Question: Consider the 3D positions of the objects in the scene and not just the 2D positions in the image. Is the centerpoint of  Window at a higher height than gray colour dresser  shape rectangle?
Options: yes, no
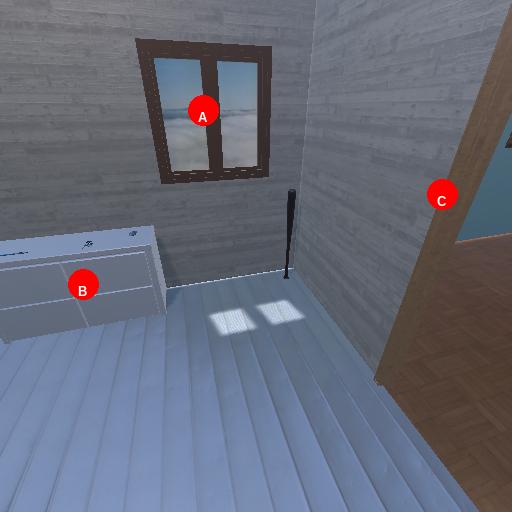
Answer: yes